Brain MRI, t2w sequence, axial 2D slice.
Patient: age 28, sex M, weight 95 kg, height 1.95 m
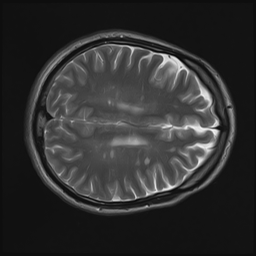